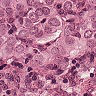
Metastatic tissue present: yes